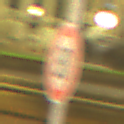
Verkehrszeichen: Geschwindigkeit80
Umgebung: Outdoor, Urban
Tageszeit: Night
Wetter: Overcast
Licht: Artificial
Jahreszeit: NotSpecified
Kontrast: HighContrast